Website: ulta-beauty
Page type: billing-address
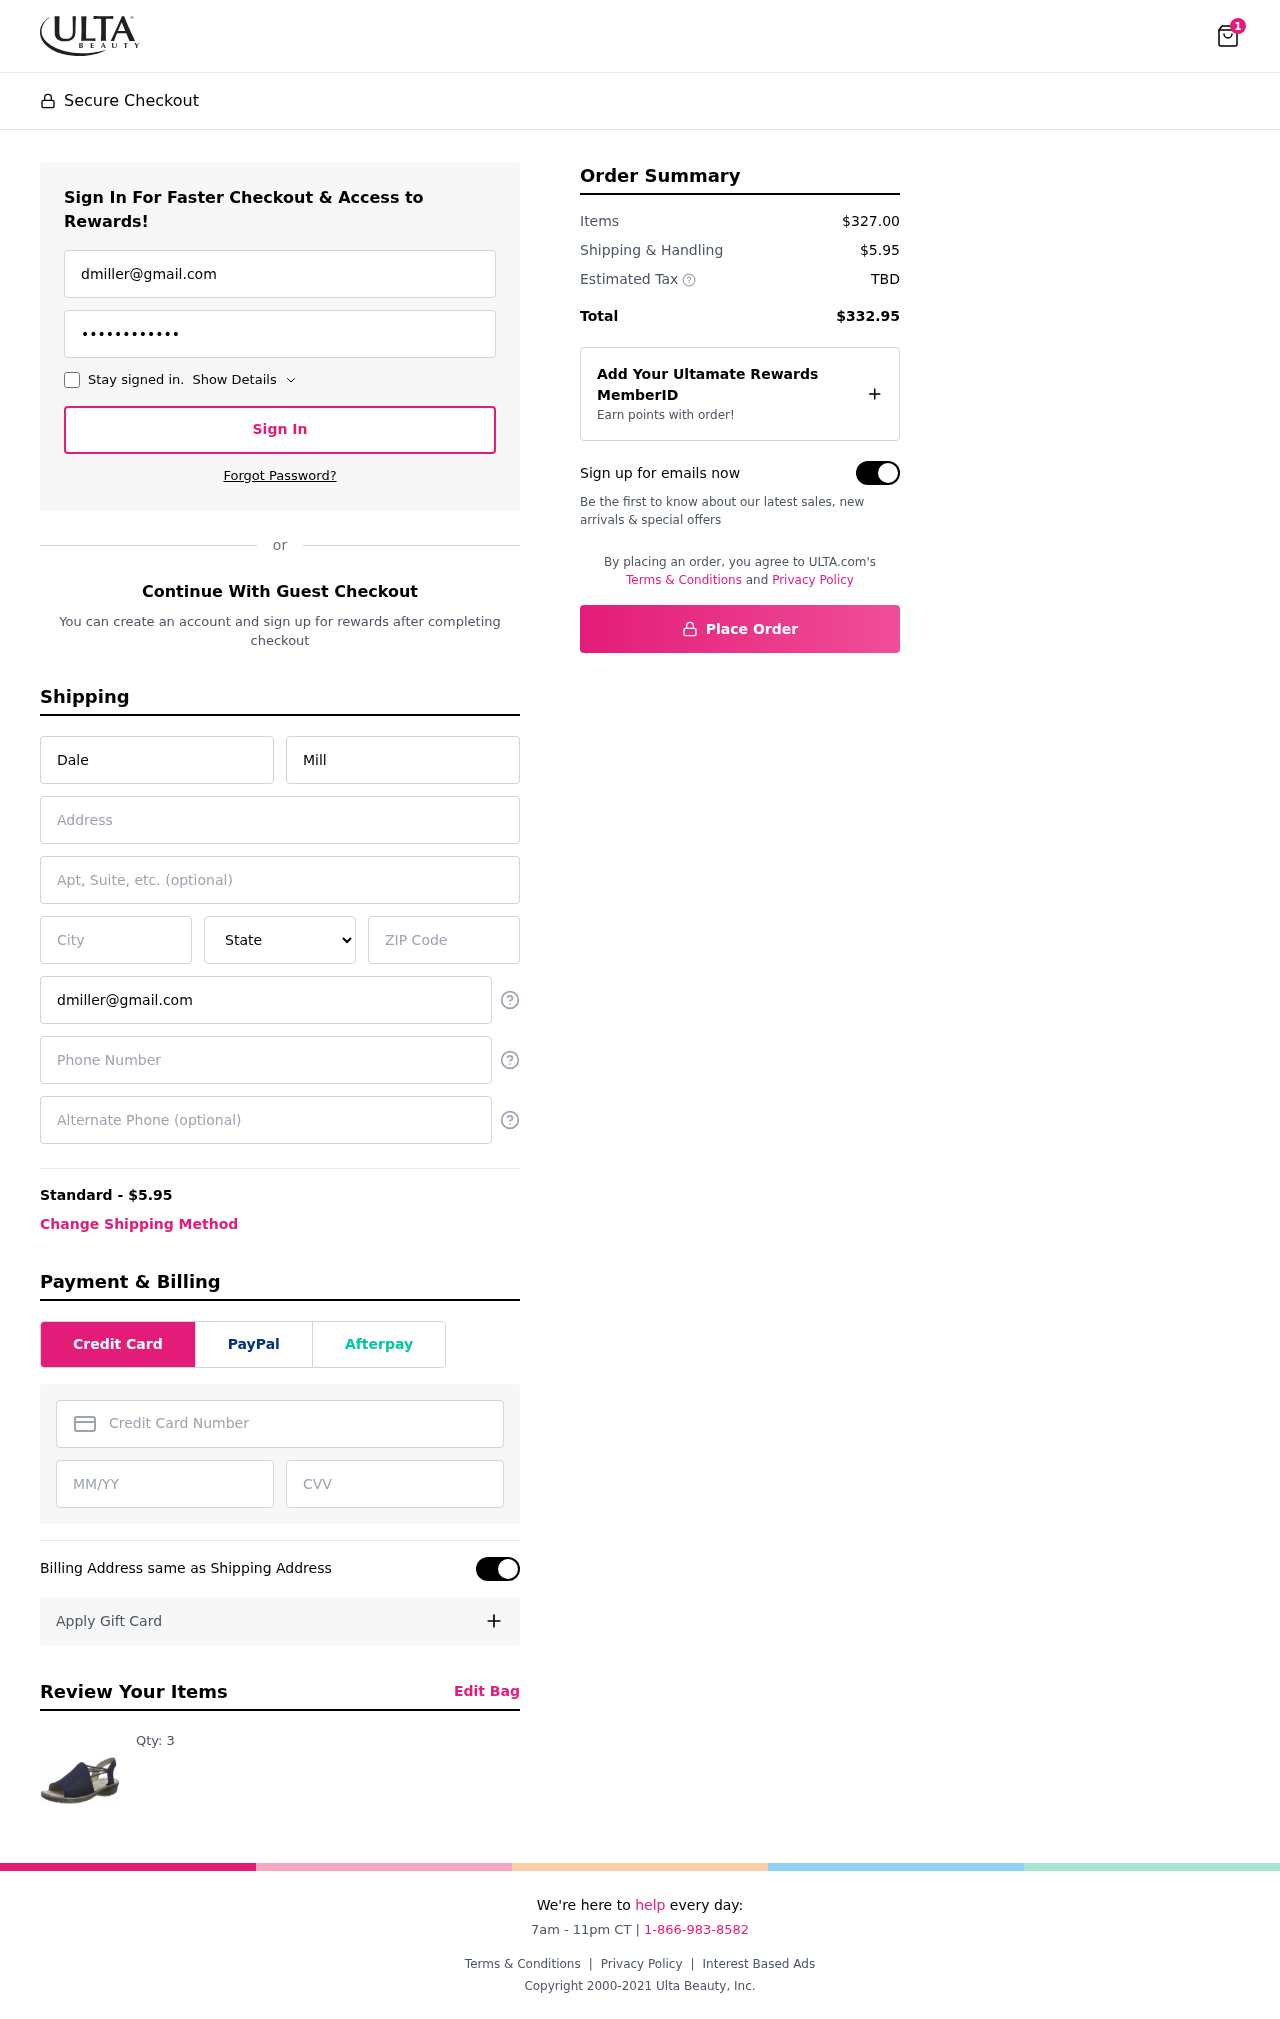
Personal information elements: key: PII_STATE
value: North Dakota
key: PII_EMAIL
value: dmiller@gmail.com
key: PII_FIRSTNAME
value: Dale
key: PII_LASTNAME
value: Miller
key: PII_STREET
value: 5718 Smith Pines
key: PII_STREET2
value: Suite 904
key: PII_CITY
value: Riversbury
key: PII_POSTCODE
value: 67706
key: PII_PHONE
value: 8257595058
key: PII_CARD_NUMBER
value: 6590 1491 3266 4499
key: PII_CARD_EXPIRY
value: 03/27
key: PII_CARD_CVV
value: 499
Product elements: key: PRODUCT1_QUANTITY
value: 3
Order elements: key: ORDER_NUM_ITEMS
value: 1
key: ORDER_SHIPPING_COST
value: $5.95
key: ORDER_SUBTOTAL
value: $327.00
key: ORDER_TOTAL
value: $332.95